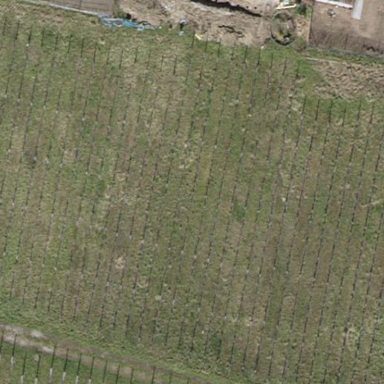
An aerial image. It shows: Vineyard where grapes are grown.